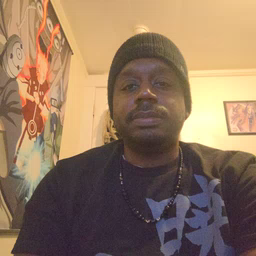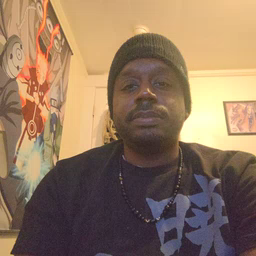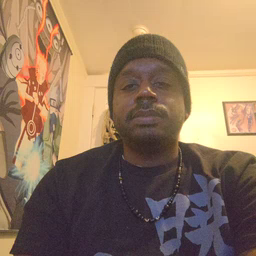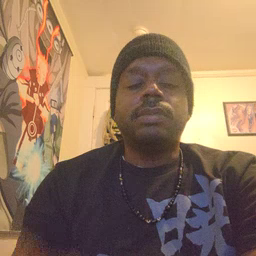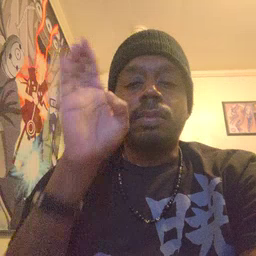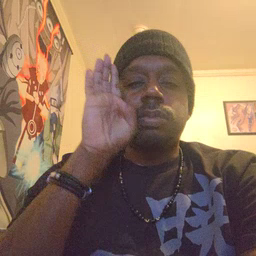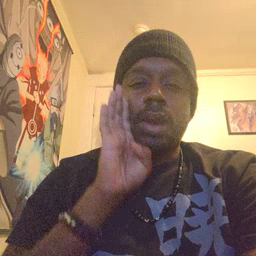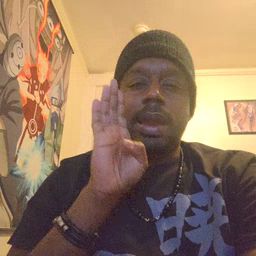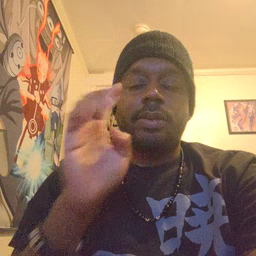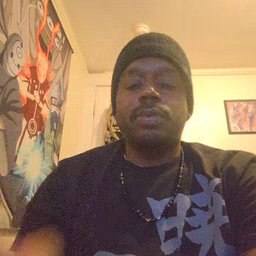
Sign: brown